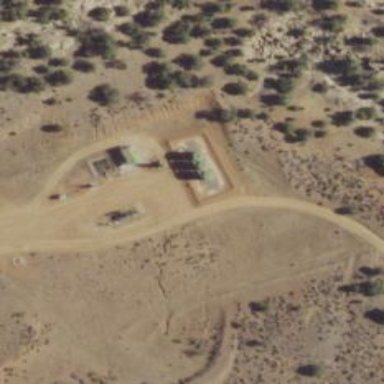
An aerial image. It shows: Storage tank that is man-made.